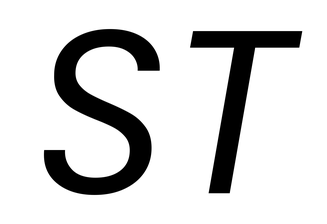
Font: Poppins-Italic